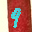
Label: 9